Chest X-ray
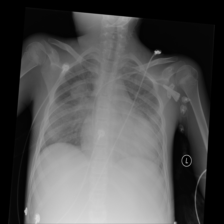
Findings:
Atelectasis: negative
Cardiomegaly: negative
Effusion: negative
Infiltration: negative
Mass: positive
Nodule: negative
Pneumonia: negative
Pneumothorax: negative
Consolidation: negative
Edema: positive
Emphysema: negative
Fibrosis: negative
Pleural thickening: negative
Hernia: negative